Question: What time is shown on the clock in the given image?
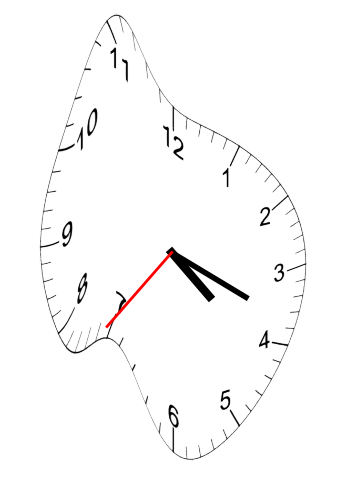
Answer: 04:18:36